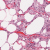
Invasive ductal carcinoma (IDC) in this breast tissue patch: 0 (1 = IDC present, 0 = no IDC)